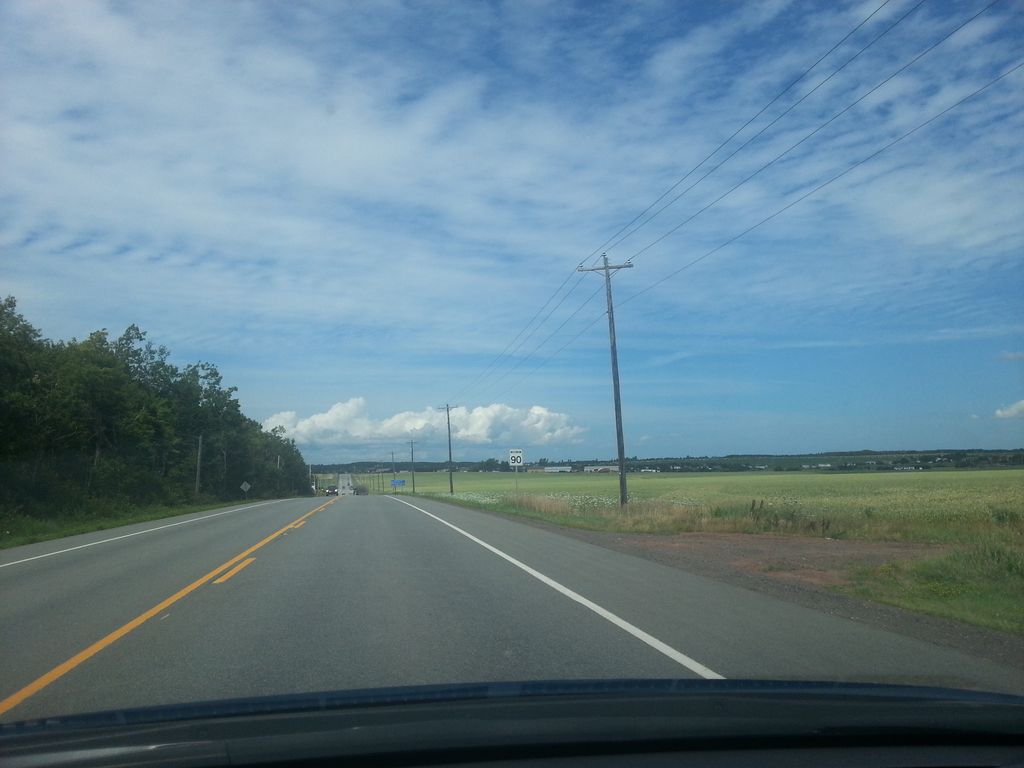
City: charlottetown